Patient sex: F
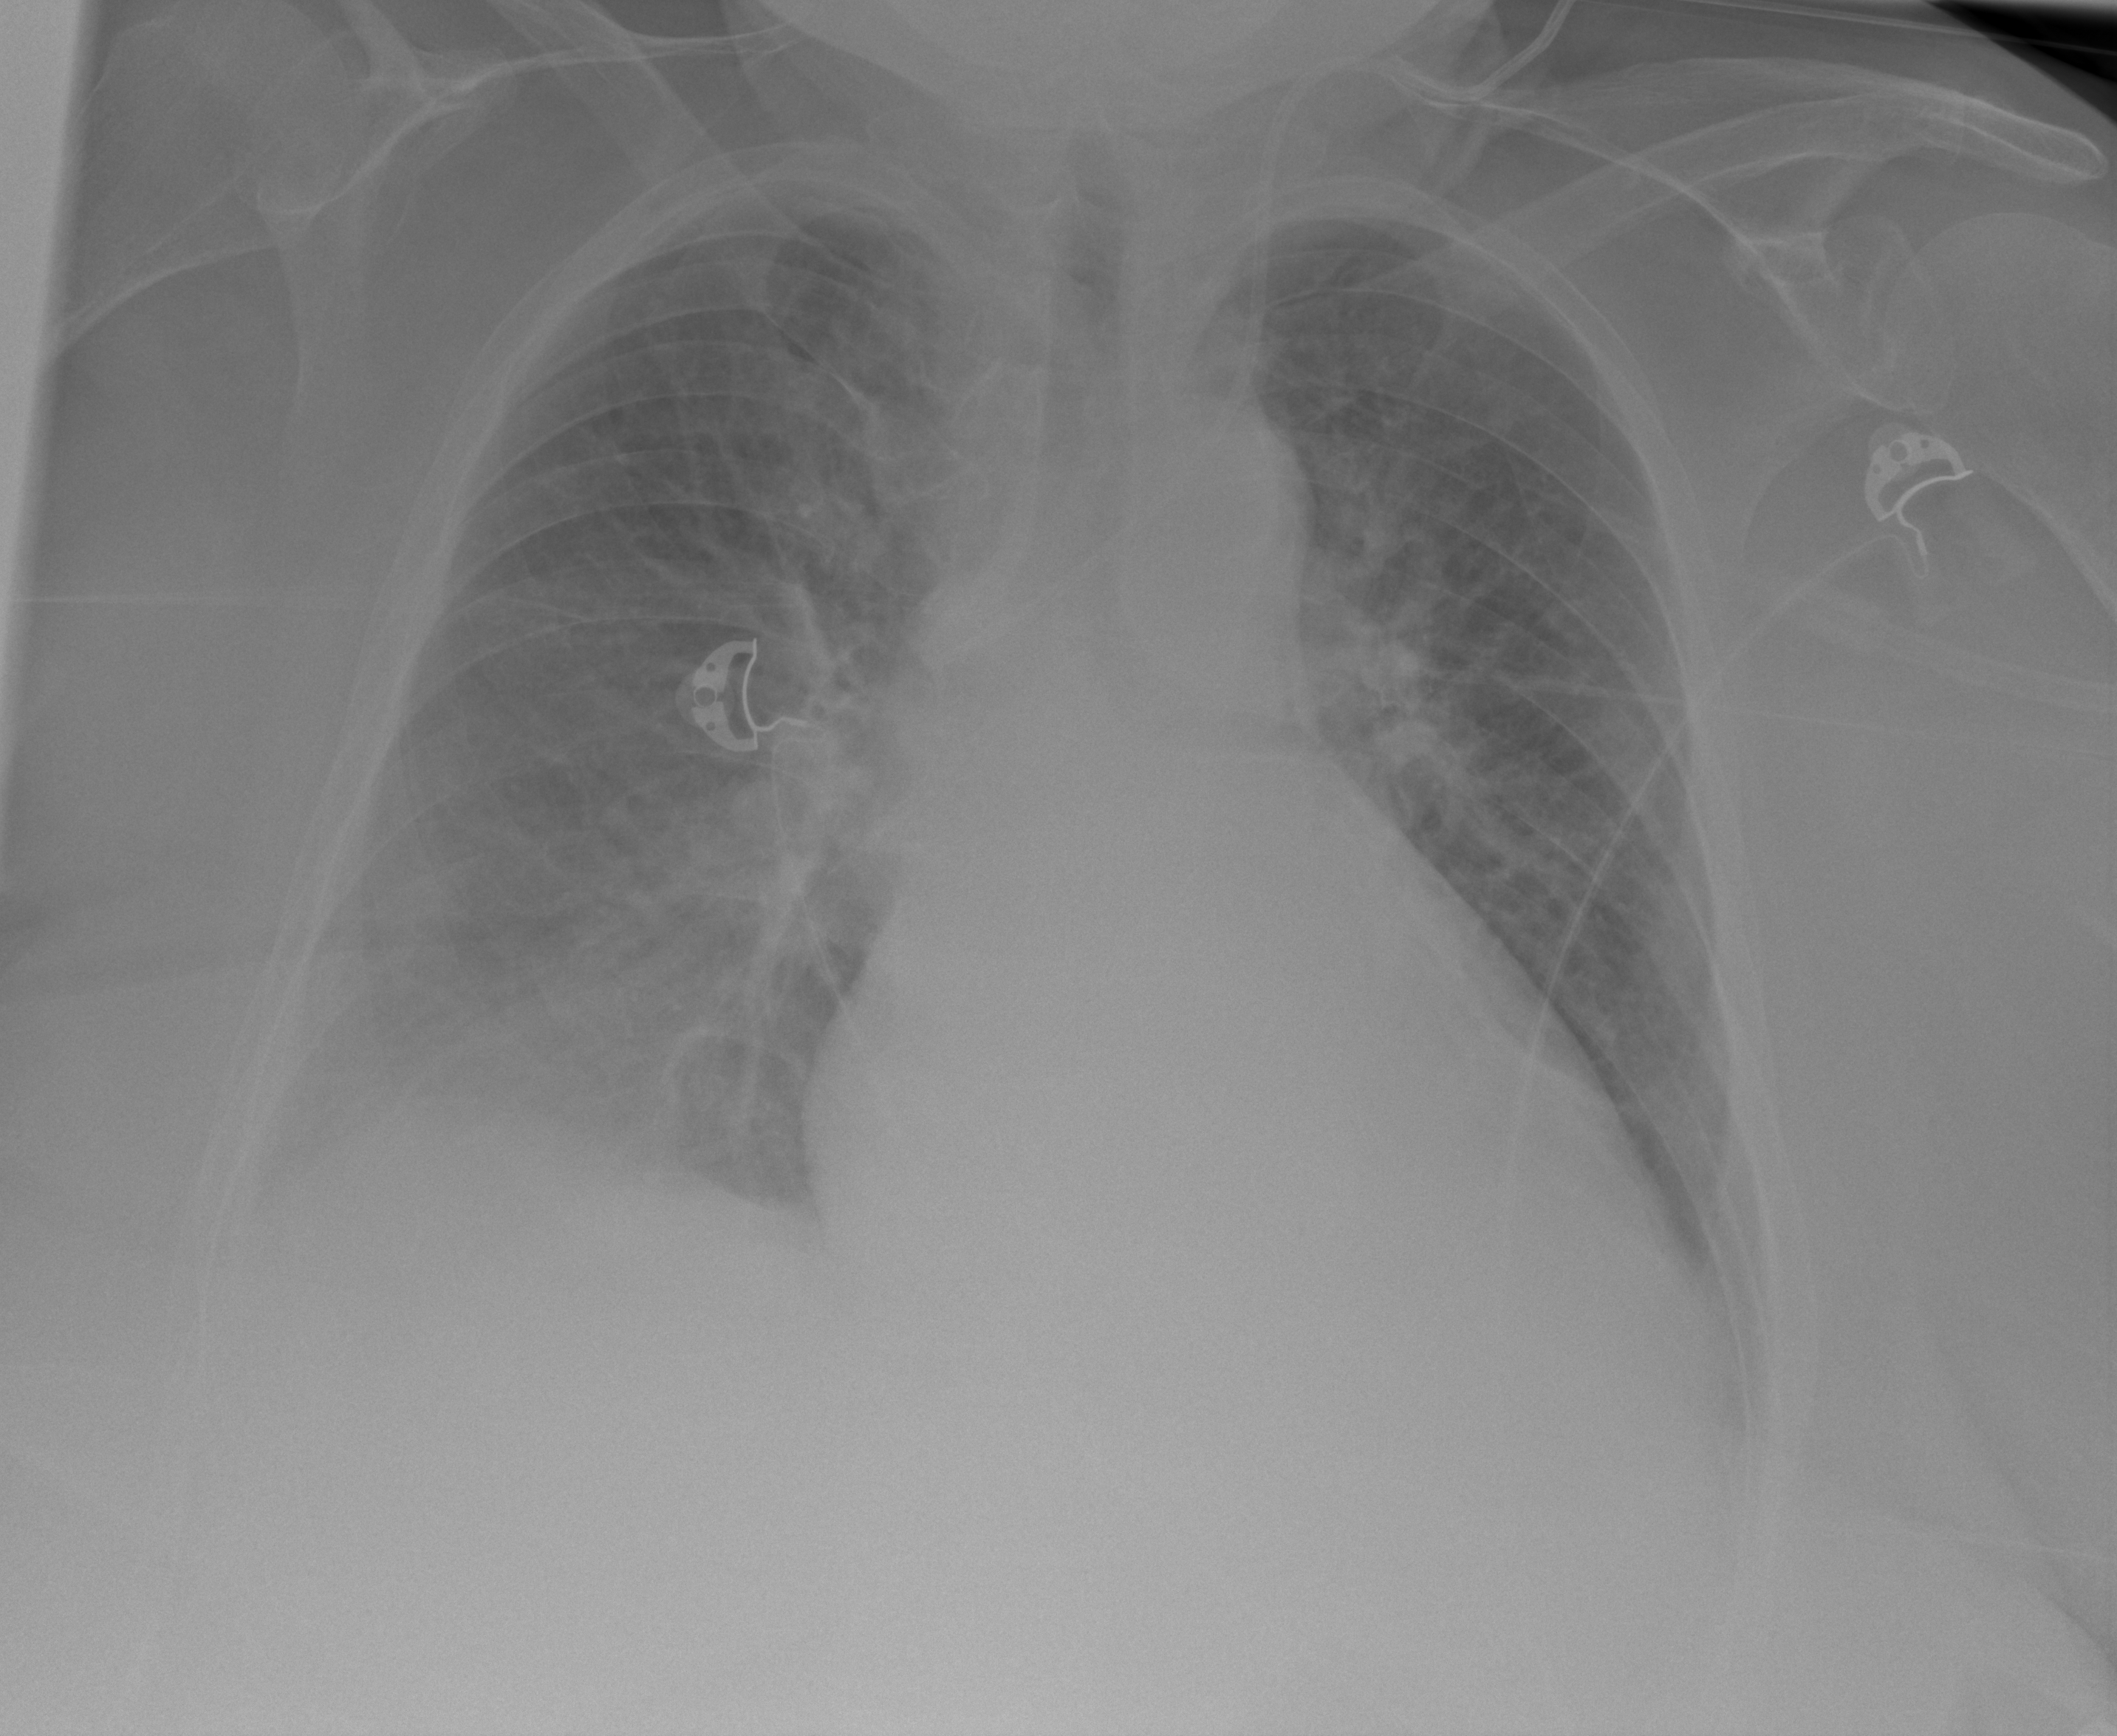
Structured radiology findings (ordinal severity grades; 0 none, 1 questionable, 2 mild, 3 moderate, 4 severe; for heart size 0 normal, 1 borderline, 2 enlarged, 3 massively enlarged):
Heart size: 2
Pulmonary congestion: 2
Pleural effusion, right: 2
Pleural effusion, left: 2
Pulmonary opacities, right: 2
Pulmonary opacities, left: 0
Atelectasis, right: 3
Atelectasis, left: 2